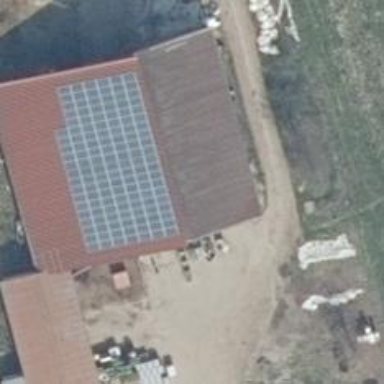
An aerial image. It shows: Farm shop.